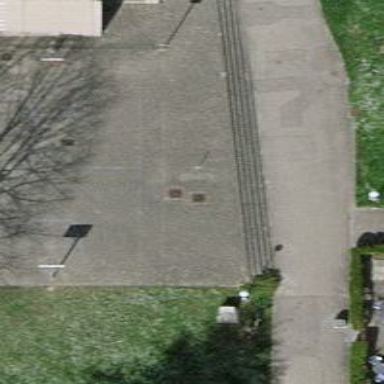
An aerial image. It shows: Asphalt basketball court on pitch.